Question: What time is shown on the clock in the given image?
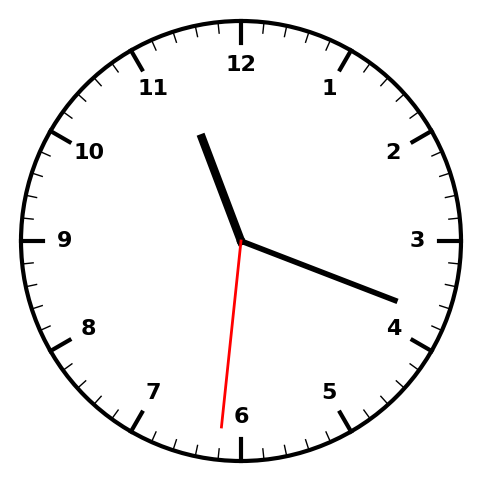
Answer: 11:18:31